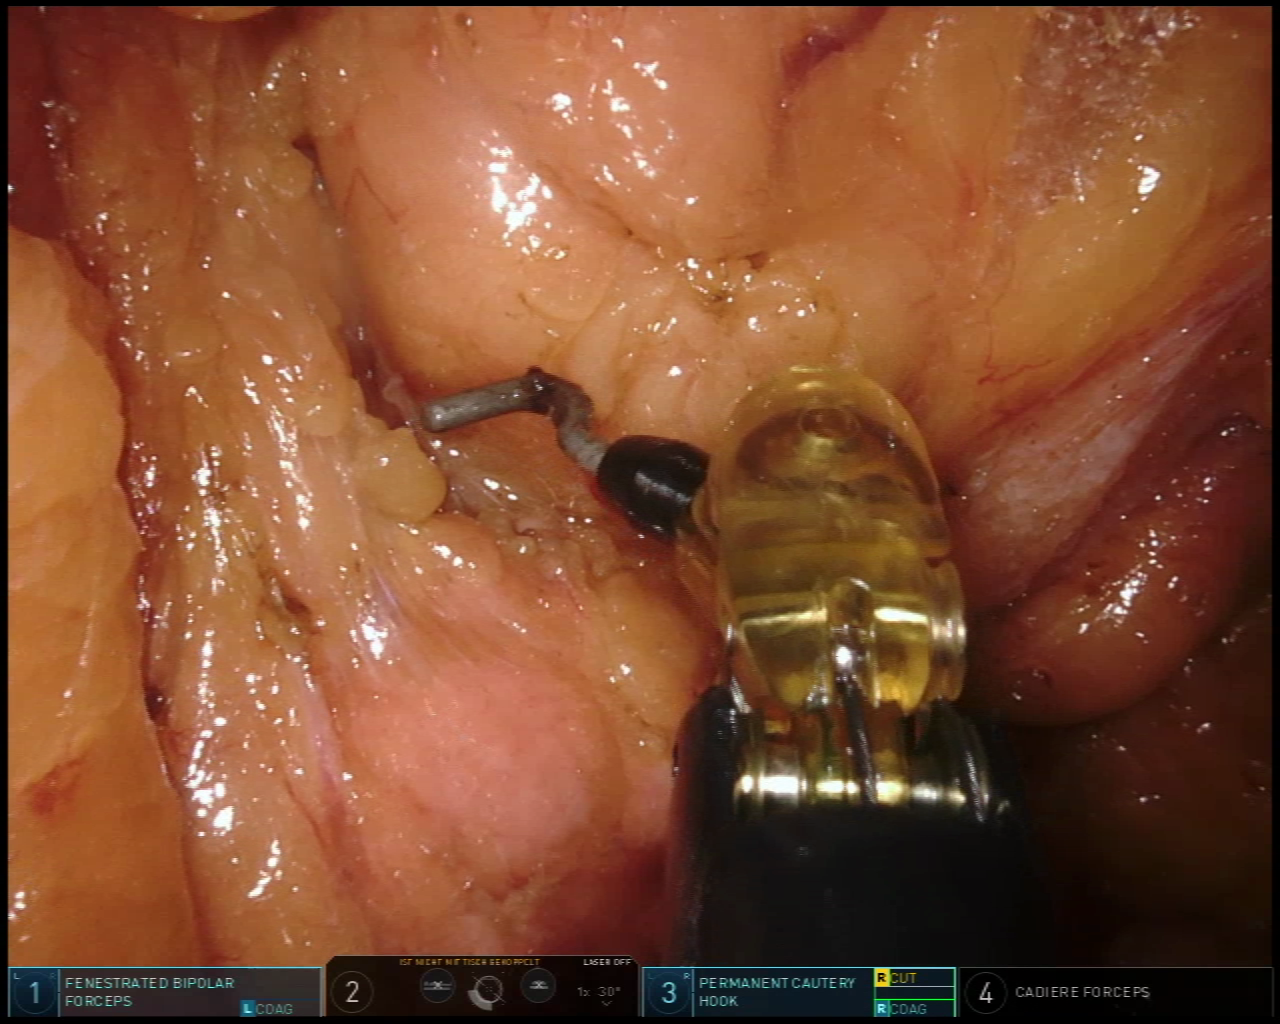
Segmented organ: pancreas
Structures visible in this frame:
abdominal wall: no
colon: no
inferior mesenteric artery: no
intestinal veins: no
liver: no
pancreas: yes
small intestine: no
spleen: no
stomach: no
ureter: no
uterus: no
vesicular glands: no